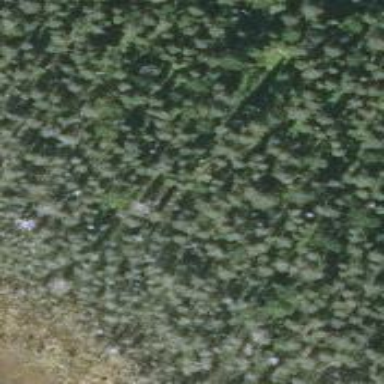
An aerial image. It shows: Swamp in wetland area.